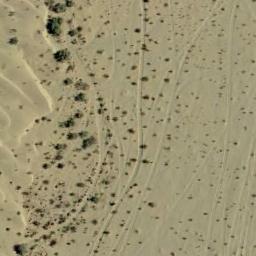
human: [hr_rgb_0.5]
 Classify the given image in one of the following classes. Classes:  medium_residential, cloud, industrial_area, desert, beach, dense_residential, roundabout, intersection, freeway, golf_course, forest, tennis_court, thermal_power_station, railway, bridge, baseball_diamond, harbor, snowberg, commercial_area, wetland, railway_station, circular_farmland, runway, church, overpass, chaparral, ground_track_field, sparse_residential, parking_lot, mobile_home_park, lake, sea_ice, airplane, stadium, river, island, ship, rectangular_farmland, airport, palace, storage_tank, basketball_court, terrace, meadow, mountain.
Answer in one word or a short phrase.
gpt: chaparral